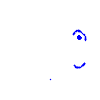
Particle: pion